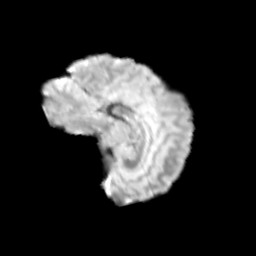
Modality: T2w
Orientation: sagittal
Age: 11
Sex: female
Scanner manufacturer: siemens
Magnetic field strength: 3 T
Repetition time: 3.8 s
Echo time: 0.07 s